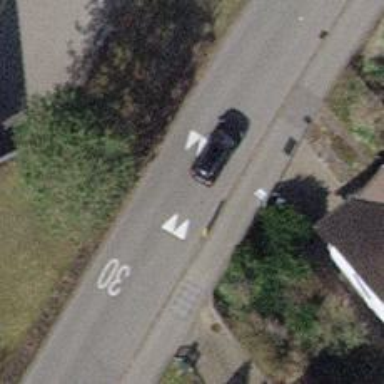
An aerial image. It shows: Bump for traffic calming.